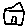
Label: house